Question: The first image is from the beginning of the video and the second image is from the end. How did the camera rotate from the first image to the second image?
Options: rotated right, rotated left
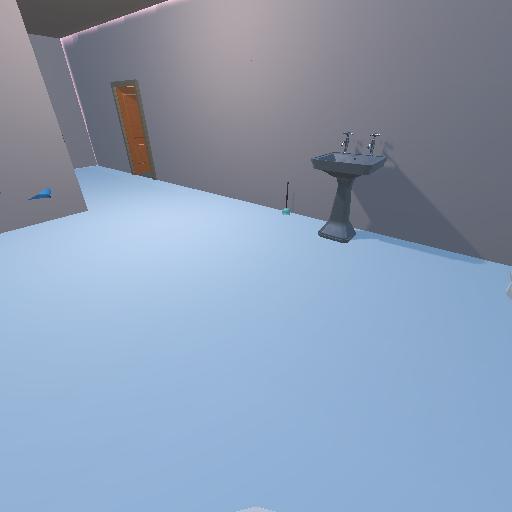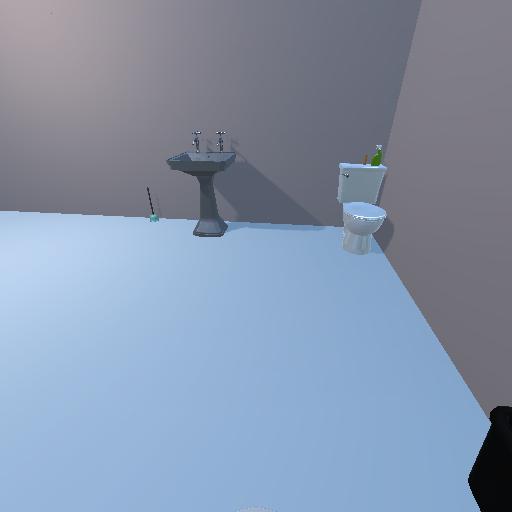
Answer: rotated right